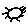
Label: sun